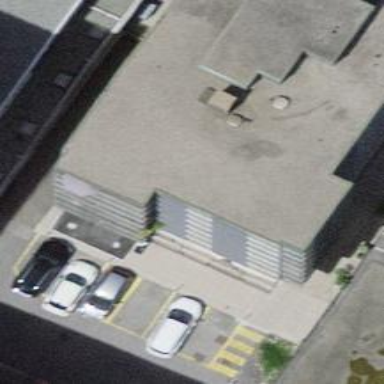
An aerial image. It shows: Beauty shop.